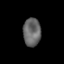
Tissue: lung
Cell type: Epithelial cells
Senescence score: 0.2373
Nuclear area (px): 493
Mean DAPI intensity: 101.789